Field crop: maize
Growth stage: 2
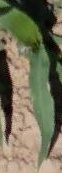
Species: maize